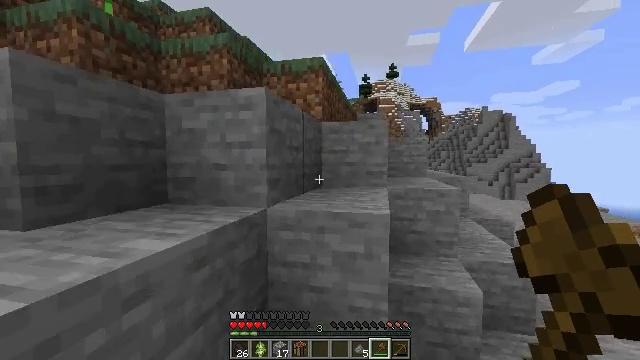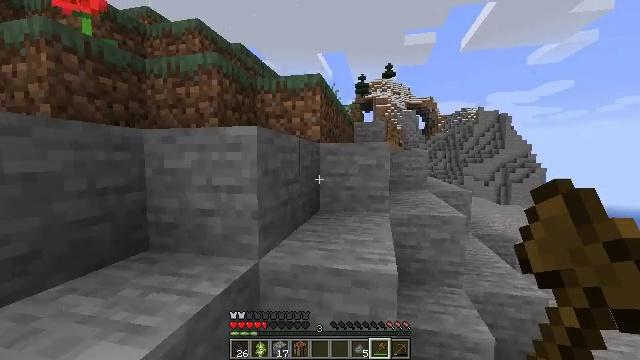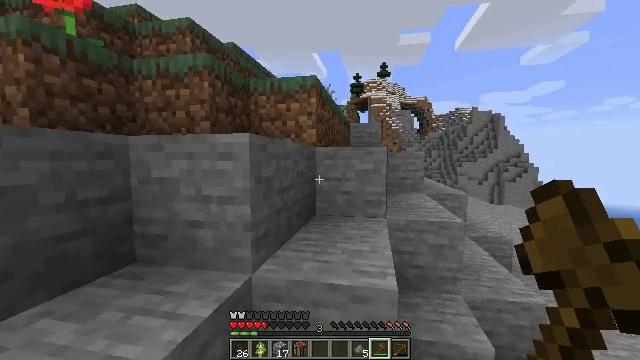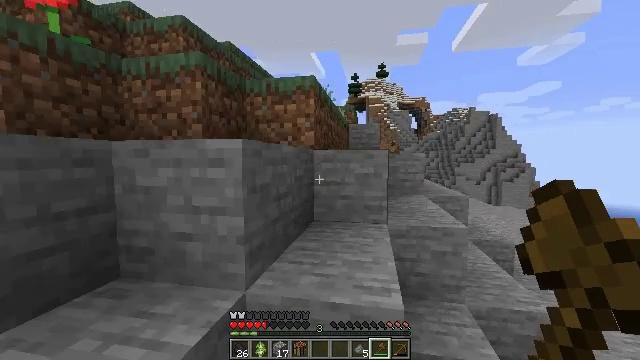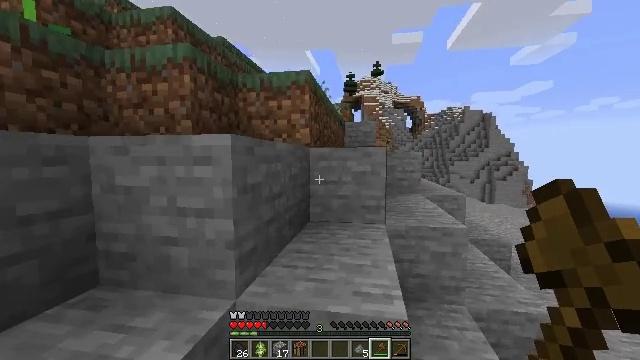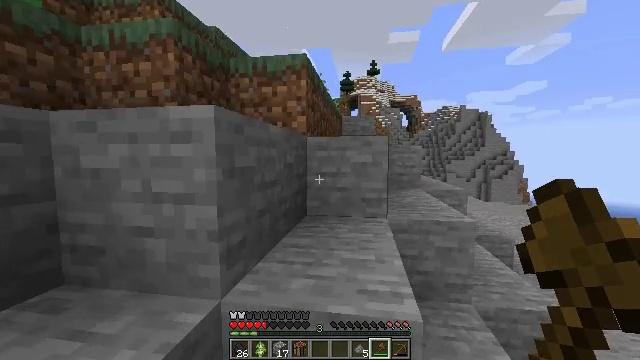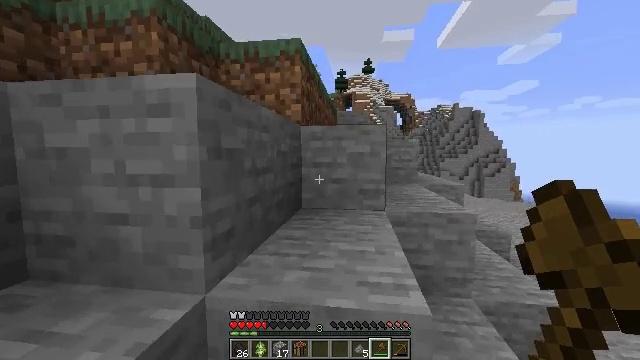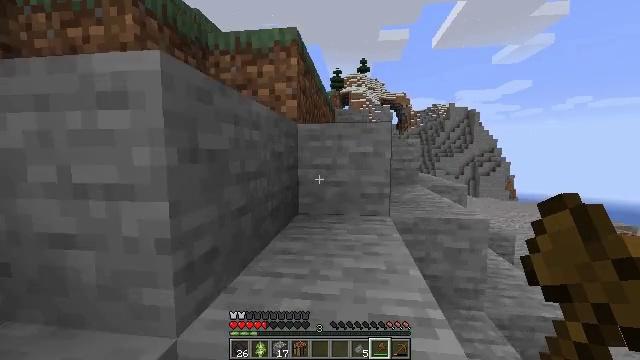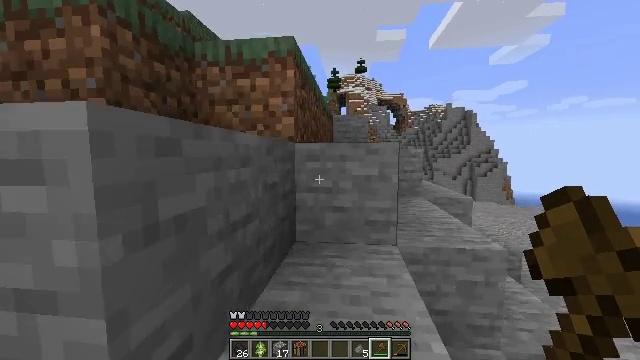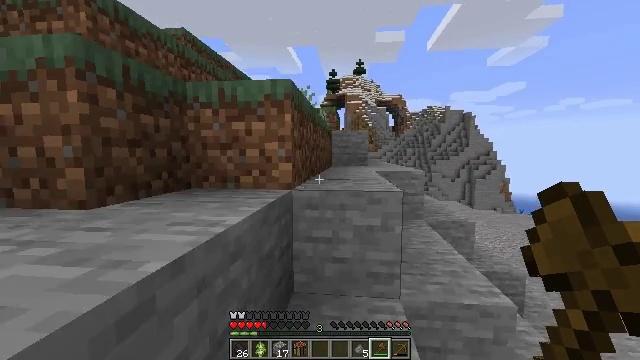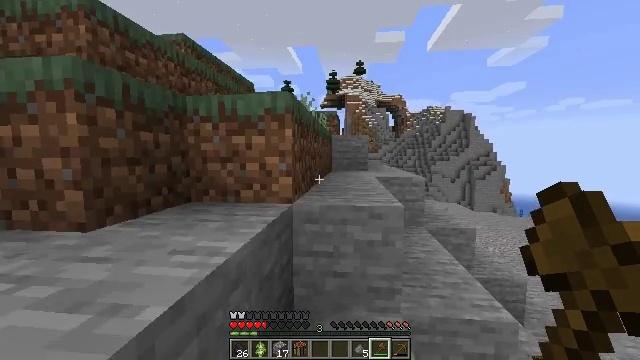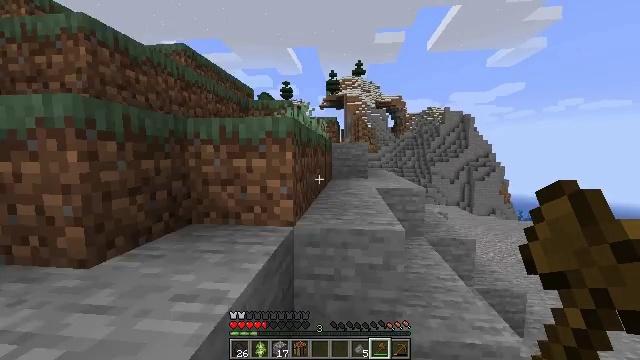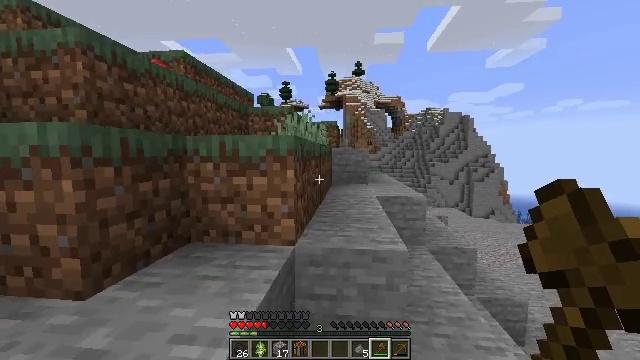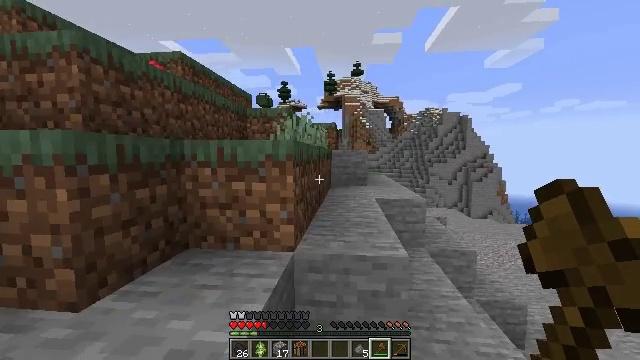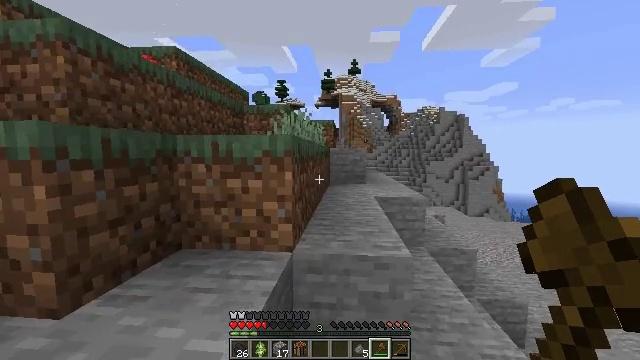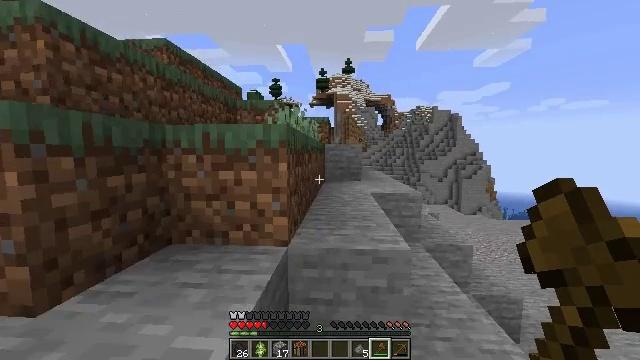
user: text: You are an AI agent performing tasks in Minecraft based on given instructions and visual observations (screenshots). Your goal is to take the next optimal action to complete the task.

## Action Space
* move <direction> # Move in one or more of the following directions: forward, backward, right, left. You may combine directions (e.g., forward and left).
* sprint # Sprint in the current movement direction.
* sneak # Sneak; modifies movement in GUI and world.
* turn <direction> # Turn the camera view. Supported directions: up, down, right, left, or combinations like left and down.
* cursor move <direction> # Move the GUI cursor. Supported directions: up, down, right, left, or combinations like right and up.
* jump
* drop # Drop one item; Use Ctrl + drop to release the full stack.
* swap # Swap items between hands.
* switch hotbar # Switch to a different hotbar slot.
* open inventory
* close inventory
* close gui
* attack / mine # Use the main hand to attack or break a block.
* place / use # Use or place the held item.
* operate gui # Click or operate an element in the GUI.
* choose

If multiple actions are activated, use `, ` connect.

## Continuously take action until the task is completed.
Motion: motion action
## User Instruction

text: Hunt animals.
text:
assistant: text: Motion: move forward, jump
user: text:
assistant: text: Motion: move forward, turn right, jump
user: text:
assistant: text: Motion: move forward, jump
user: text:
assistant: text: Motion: move forward, turn right, jump
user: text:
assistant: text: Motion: move forward, sprint, jump
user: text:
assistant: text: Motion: move forward, sprint, turn right, jump
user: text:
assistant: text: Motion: move forward, sprint, jump
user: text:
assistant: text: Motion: move forward, sprint, jump
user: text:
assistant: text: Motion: move forward, sprint, jump
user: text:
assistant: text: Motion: move forward, jump
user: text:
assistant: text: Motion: move forward, jump
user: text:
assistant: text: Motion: move forward, jump
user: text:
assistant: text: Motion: move forward, jump
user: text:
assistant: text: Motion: move forward, jump
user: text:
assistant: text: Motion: move forward, sprint, turn right, jump
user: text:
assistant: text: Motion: move forward, sprint, turn right, jump
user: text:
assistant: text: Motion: move forward, sprint, turn right, jump
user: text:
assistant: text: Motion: move forward, sprint, turn right, jump
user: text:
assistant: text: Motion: move forward, sprint, jump
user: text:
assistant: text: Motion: move forward, jump
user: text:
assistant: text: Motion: move forward, jump
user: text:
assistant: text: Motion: move forward, jump
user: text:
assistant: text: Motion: move forward, jump
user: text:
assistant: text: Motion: move forward, jump
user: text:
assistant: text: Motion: move forward, jump
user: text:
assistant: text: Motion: move forward, sprint, jump
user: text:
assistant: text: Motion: move forward, sprint, jump
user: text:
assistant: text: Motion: move forward, sprint, jump
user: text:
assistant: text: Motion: move forward, sprint, jump
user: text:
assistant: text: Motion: move forward, sprint, jump